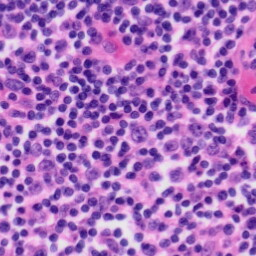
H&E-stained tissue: Tonsil